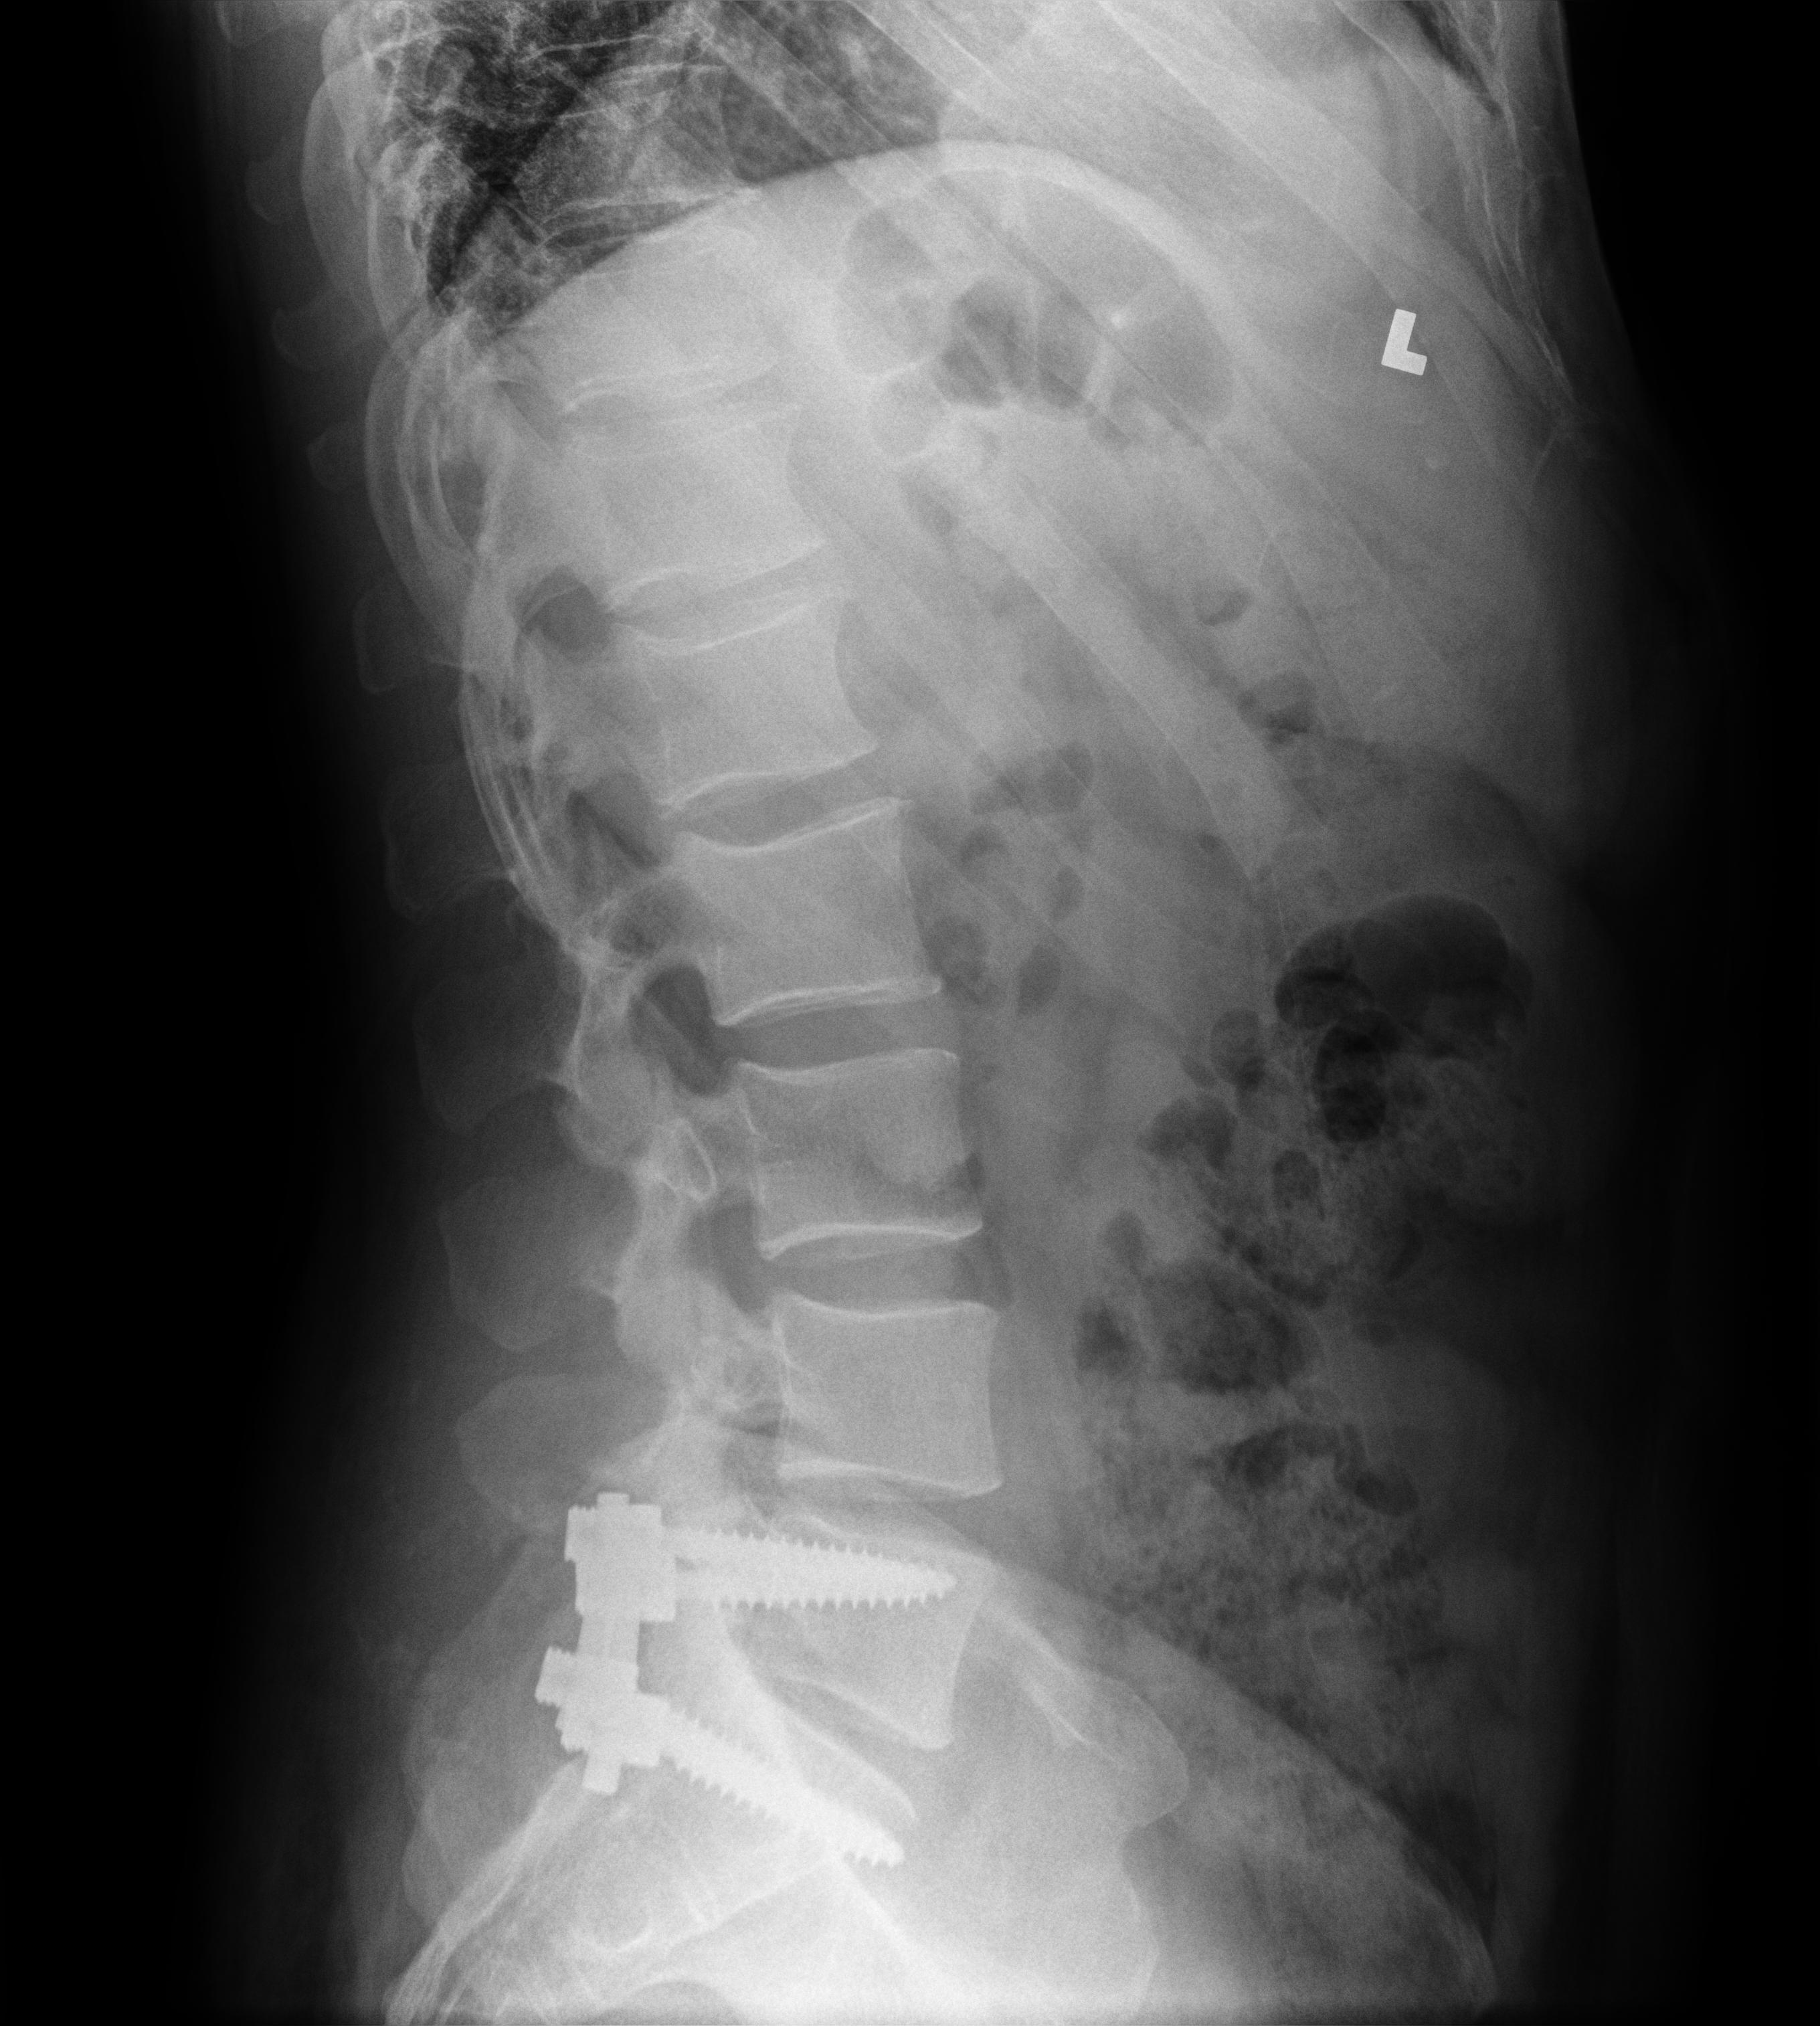
View: LATERAL